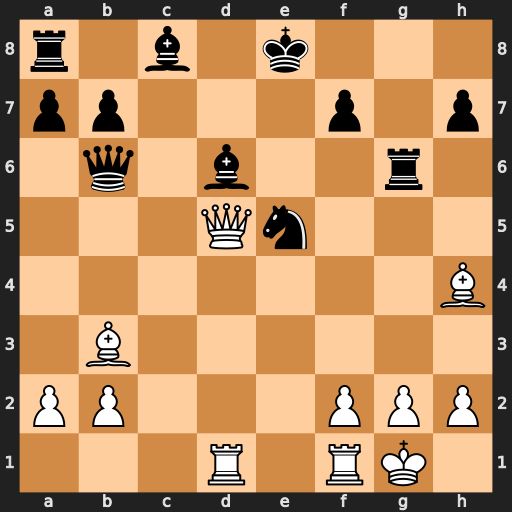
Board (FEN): r1b1k3/pp3p1p/1q1b2r1/3Qn3/7B/1B6/PP3PPP/3R1RK1
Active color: w
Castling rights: q
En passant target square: -
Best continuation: Rfe1 Be6 Rxe5